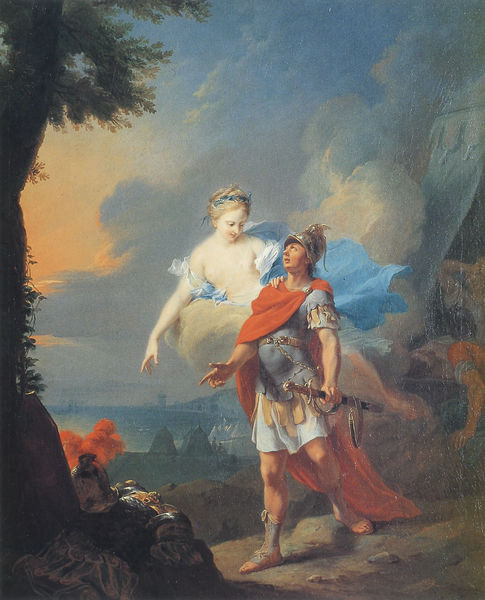
Titel: Thetis und Achill
Künstler: Johann Heinrich d.Ä. Tischbein
Institution: Kassel, Schloss Wilhelmshöhe, Verwaltung der Staatlichen Schlösser und Gärten
Schlagwörter: baum, blau, gemälde, himmel, meer, nackt, umhang, wasser, wolken, gelb, ufer, frau, grau, weiss, rot, arm, barock, federn, öl, häuser, sonne, mantel, rokoko, federbusch, schwert, soldat, helm, beten, göttin, ritter, armee, rüstung, sandale, harnisch, erscheinung, venus, heilige, anbetung, zelt, zelet